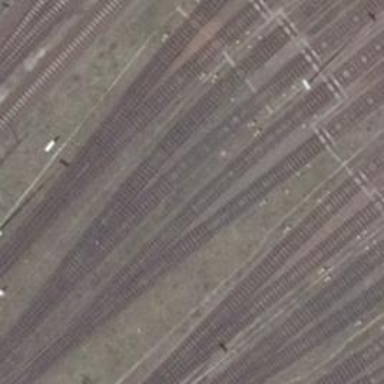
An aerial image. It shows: Railway yard with electrified contact lines.